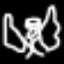
Label: angel